Aerial crown-view tile of a tropical tree (Barro Colorado Island, Panama), acquired 20250124:
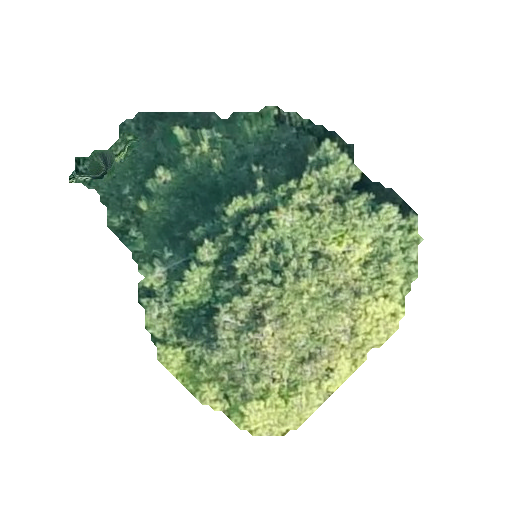
Species: Virola surinamensis
GBIF accepted scientific name: Virola surinamensis
Crown area: 110.818 m²